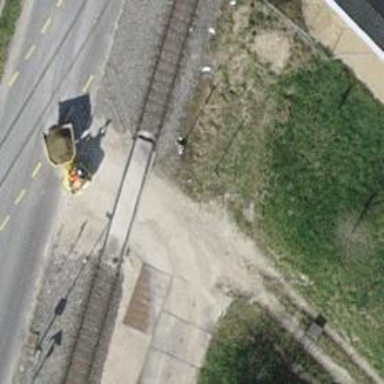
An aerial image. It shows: Railway level crossing.